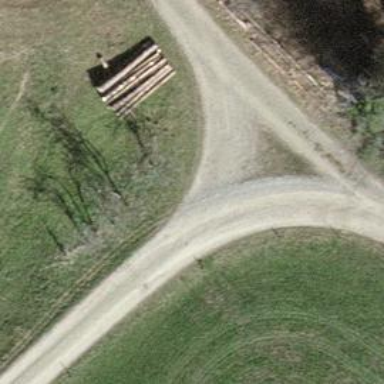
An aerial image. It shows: Gravel track with grade2 quality.